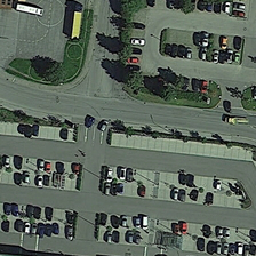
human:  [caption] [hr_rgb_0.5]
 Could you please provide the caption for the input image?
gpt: One parking is broken on the road.

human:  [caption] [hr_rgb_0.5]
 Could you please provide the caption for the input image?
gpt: Some cars are sparsely parked in a parking lot separated by the road.

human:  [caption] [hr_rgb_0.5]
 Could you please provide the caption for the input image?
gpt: Some cars are parking in a parking lot separated by the road.

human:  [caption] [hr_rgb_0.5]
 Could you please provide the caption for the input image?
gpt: Some cars are poorly parked in a car park separated from a street.

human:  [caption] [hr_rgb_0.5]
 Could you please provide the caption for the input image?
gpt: The two parking lots are separated by a road.